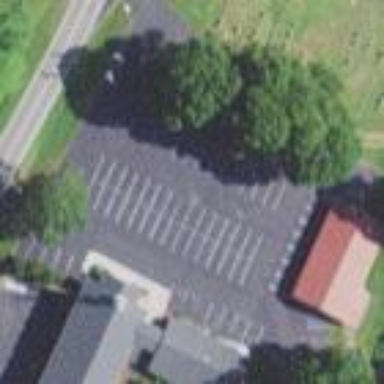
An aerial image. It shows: Parking area with asphalt surface.